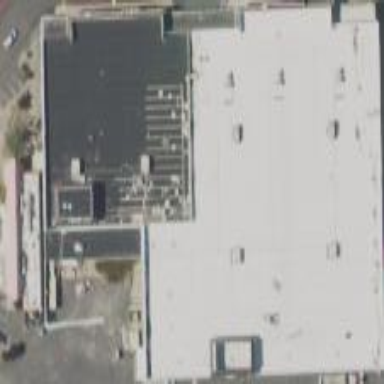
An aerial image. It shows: Mall building.